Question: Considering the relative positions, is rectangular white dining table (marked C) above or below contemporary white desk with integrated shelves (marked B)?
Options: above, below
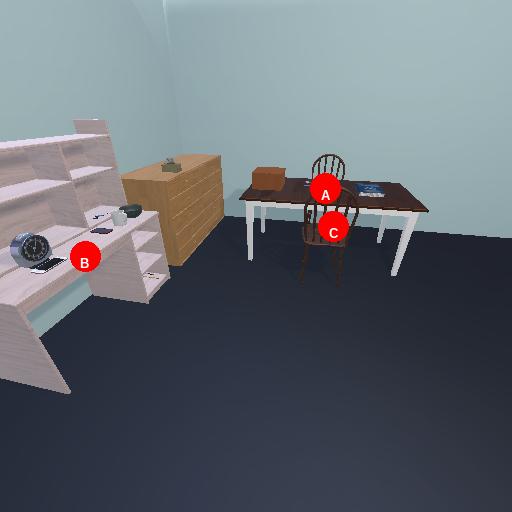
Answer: above